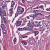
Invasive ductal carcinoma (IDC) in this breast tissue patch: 1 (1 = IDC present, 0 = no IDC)